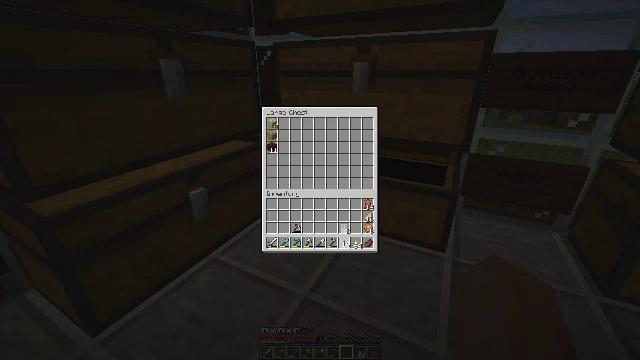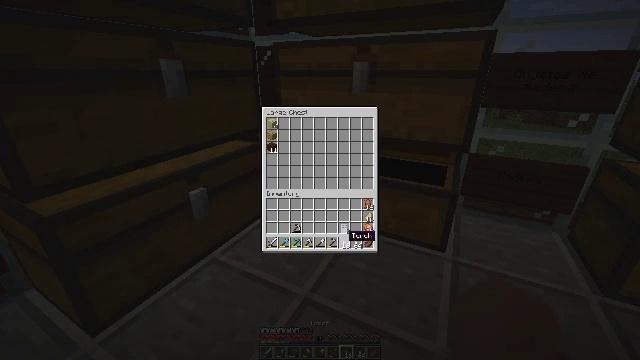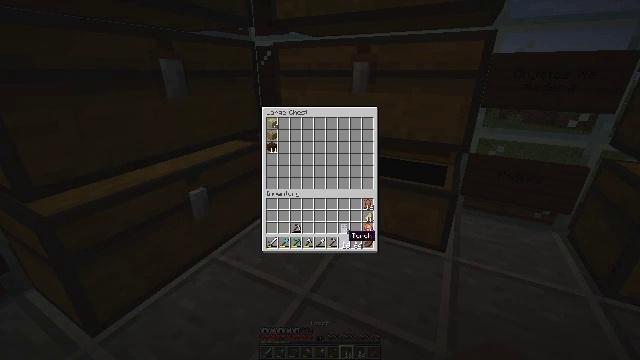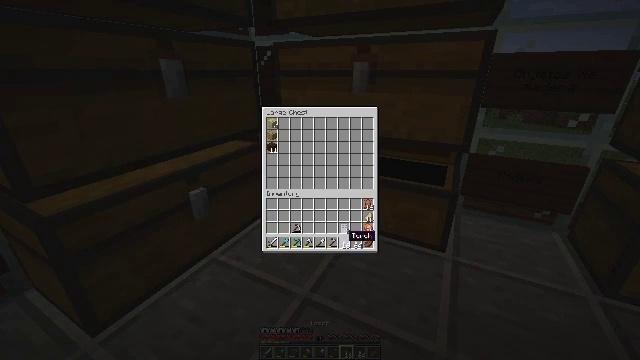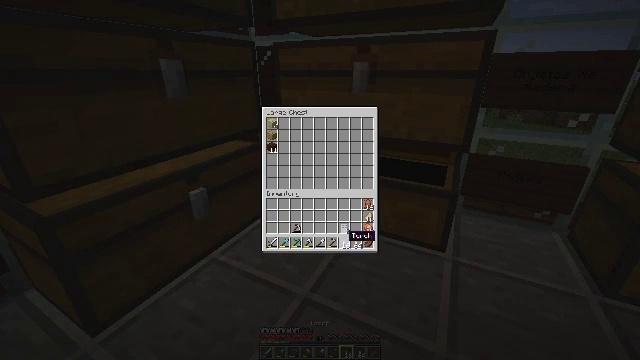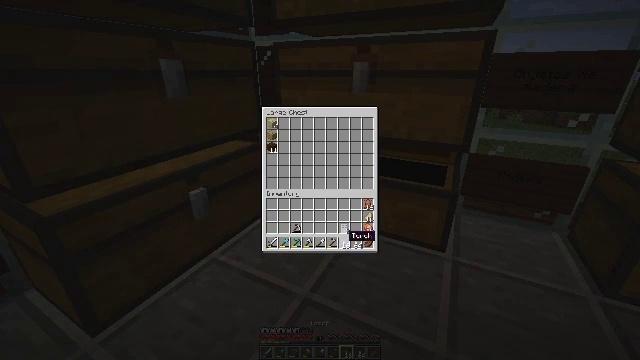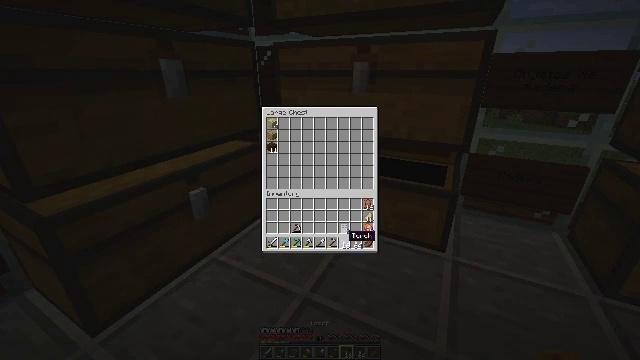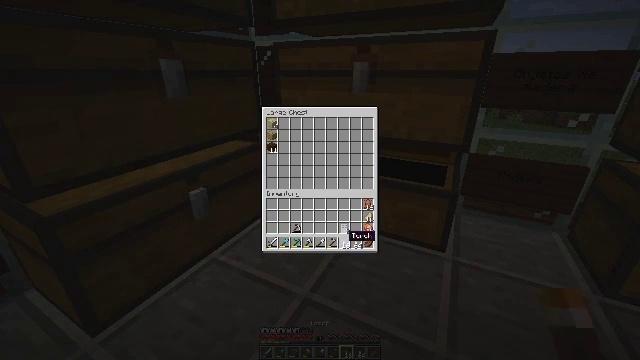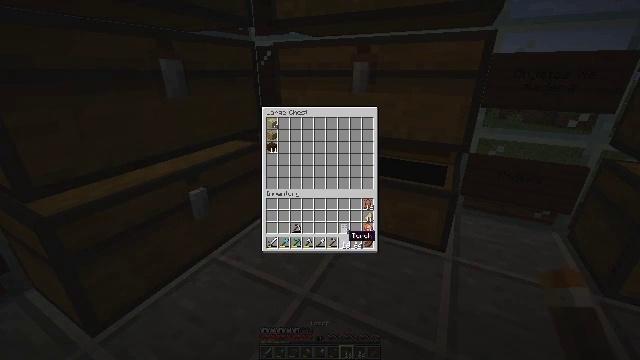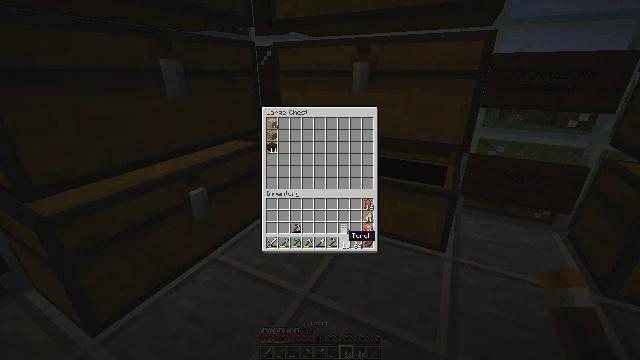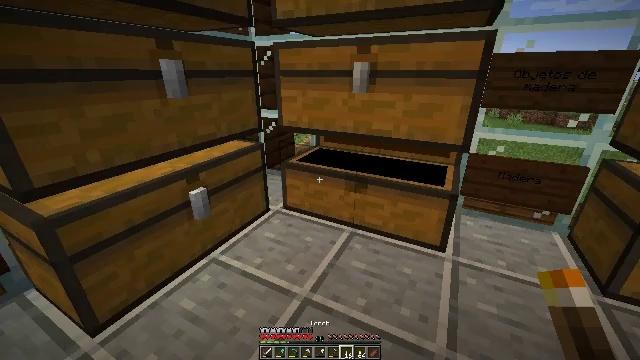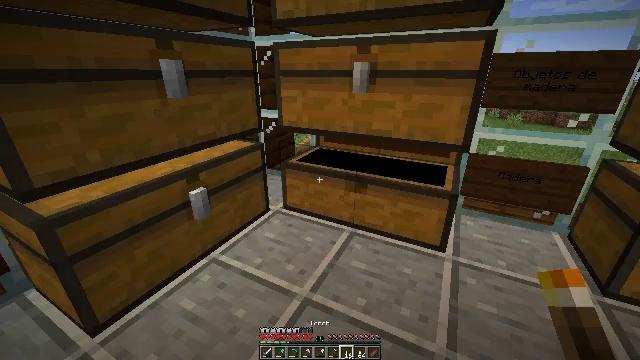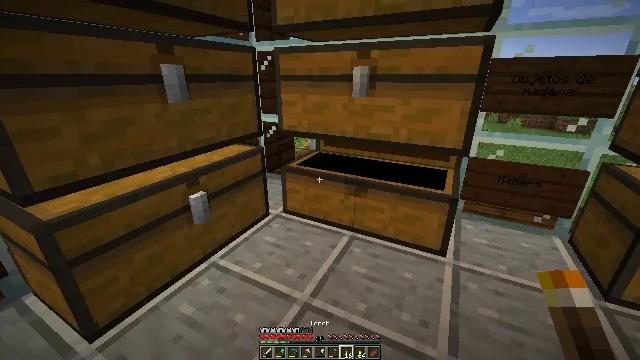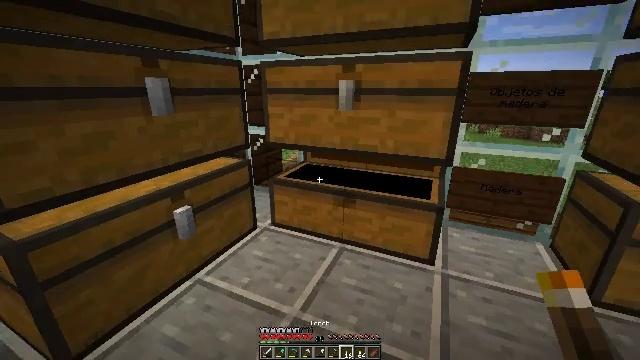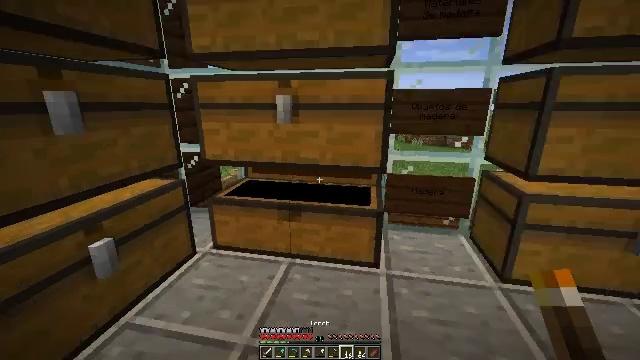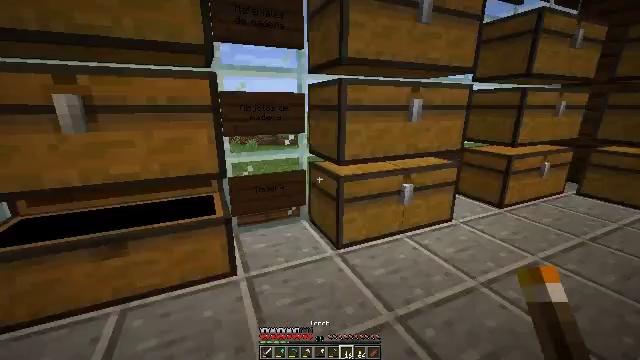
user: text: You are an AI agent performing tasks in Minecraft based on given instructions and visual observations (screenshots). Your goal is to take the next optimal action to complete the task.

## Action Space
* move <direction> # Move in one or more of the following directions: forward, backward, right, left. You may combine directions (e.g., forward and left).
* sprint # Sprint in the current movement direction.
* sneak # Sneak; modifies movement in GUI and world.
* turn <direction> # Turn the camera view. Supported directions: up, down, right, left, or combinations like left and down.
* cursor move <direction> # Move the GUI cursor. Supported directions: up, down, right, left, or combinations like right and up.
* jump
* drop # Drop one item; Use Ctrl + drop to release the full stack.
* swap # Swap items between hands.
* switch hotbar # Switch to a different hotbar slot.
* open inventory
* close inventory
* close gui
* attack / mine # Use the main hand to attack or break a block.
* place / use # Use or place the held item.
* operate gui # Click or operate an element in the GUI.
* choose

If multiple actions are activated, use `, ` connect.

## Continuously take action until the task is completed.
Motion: motion action
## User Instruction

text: Create a stone button in the crafting menu.
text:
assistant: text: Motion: no_op
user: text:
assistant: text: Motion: no_op
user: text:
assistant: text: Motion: no_op
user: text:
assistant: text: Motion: no_op
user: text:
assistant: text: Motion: no_op
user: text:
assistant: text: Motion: no_op
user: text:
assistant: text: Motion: no_op
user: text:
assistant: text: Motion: no_op
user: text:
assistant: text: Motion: no_op
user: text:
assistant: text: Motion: no_op
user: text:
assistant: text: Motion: no_op
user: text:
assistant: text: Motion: no_op
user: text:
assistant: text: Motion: turn right and up
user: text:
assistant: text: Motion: turn right and up
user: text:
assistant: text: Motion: turn right
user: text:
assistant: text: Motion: turn right and down
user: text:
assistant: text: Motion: turn right and down
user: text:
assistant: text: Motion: turn right and down
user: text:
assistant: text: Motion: turn right and up, open inventory
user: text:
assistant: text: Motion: open inventory
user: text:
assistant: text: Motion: no_op
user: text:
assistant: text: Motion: no_op
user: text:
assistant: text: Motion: no_op
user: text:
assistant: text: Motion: turn right
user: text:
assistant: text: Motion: no_op
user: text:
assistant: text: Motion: no_op
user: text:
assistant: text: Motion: no_op
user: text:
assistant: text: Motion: turn right and down
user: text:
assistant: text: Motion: turn right and down
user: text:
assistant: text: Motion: turn right